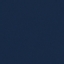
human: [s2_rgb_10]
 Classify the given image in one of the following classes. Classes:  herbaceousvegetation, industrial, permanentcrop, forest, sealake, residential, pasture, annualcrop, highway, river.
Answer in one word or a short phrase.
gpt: SeaLake